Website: apple
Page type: customer-info-address
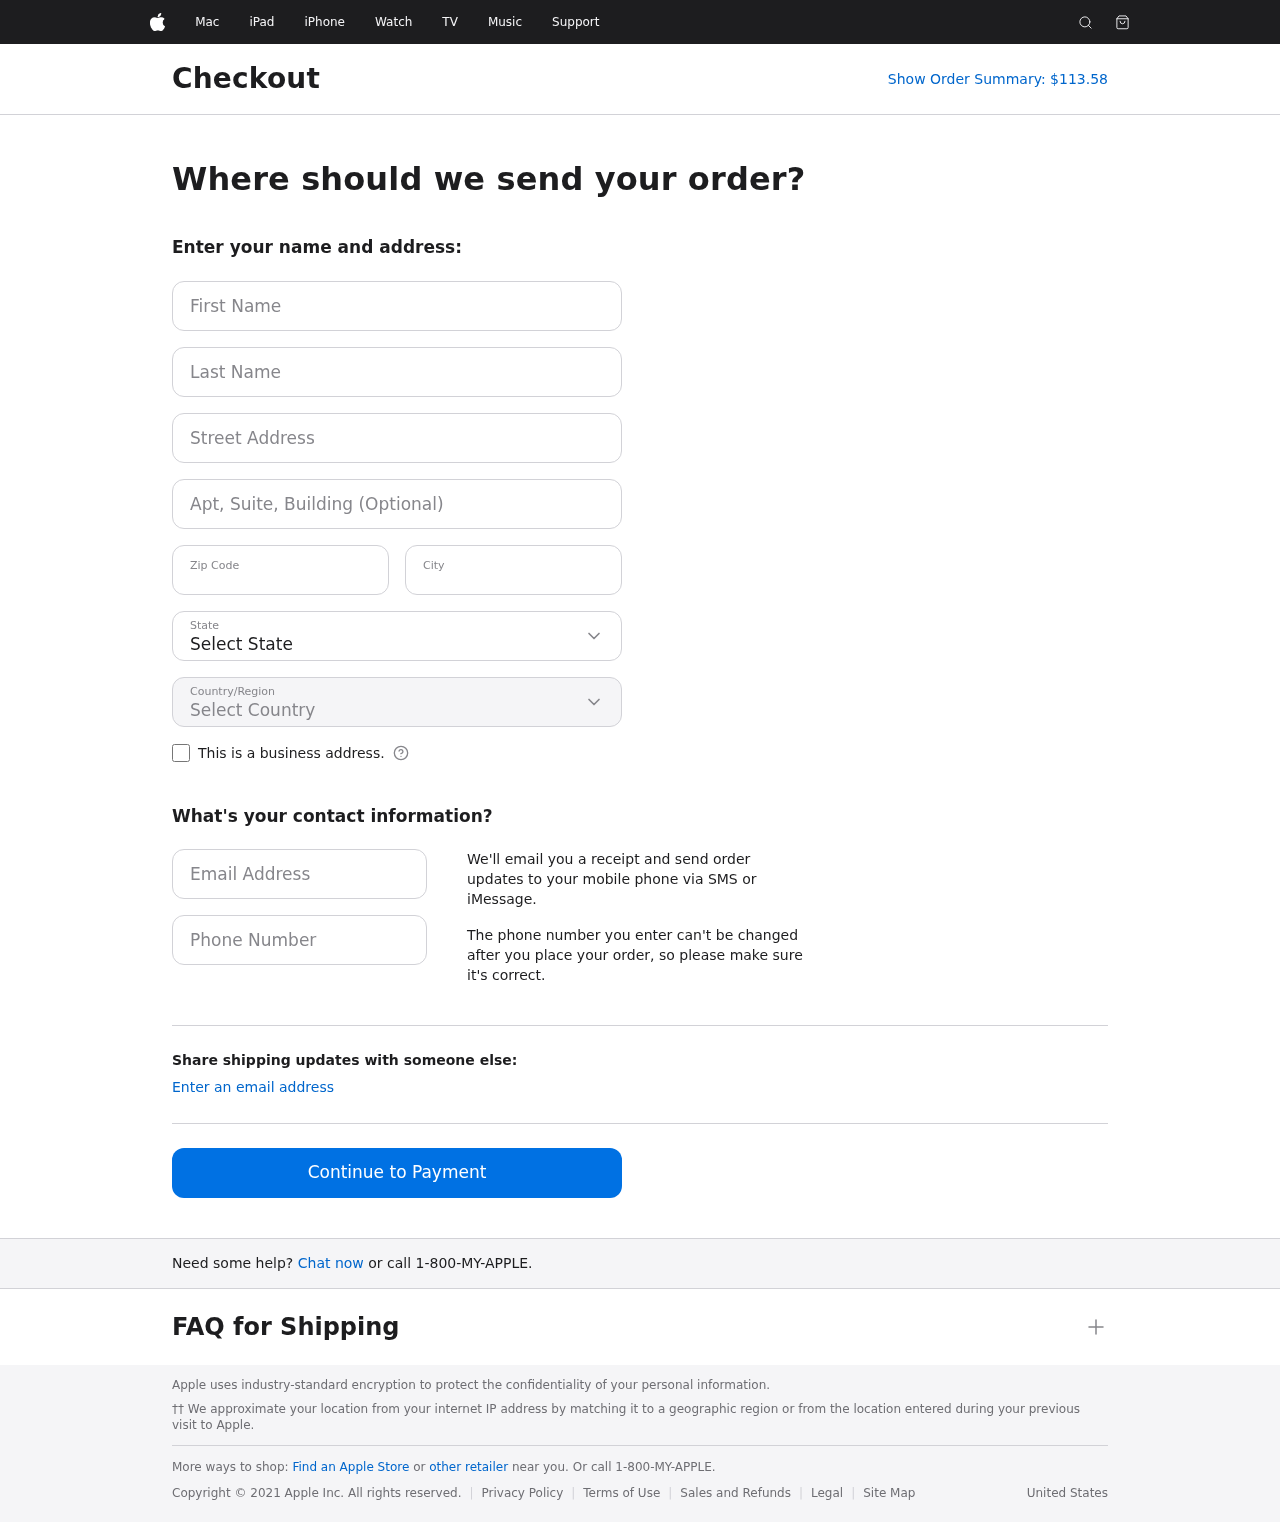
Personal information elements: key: PII_CITY
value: Port Jill
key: PII_COUNTRY
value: United States
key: PII_EMAIL
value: asmith@hotmail.com
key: PII_FIRSTNAME
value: Anna
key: PII_LASTNAME
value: Smith
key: PII_PHONE
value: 6136979818
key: PII_POSTCODE
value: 69956
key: PII_STATE
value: Louisiana
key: PII_STREET
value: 40172 Ruth Station Suite 597
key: PII_STREET2
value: Suite 448
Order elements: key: ORDER_TOTAL
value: Show Order Summary: $113.58